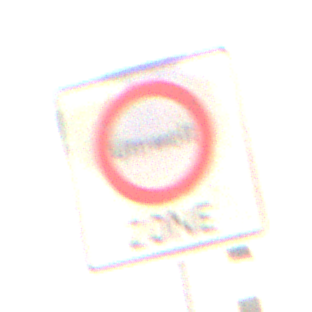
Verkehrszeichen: BeginnUmweltzone
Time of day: MorningAfternoon
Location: Roofed (Suburban)
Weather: PartlyCloudy
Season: Winter
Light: Natural